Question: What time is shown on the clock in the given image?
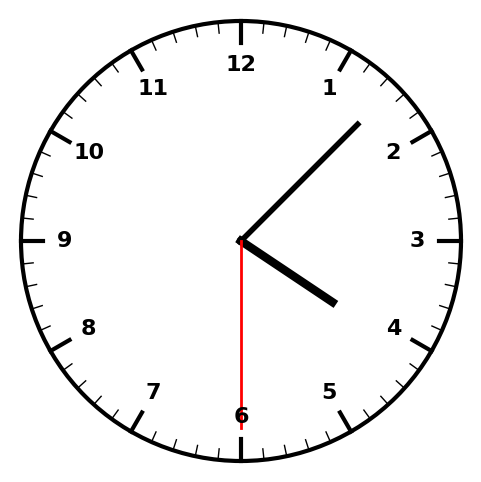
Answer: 04:07:30